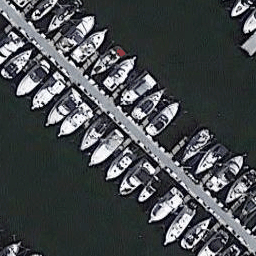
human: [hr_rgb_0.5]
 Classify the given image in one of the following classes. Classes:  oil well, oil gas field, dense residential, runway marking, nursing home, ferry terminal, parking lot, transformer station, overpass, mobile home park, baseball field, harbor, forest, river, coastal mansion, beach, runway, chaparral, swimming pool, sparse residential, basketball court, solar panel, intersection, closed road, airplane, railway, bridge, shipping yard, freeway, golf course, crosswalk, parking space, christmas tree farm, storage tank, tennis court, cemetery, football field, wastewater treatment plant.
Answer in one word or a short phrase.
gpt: harbor